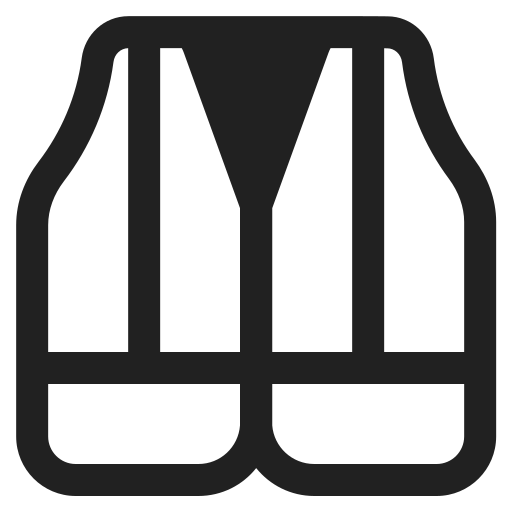
safety vest high contrast